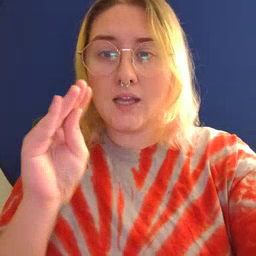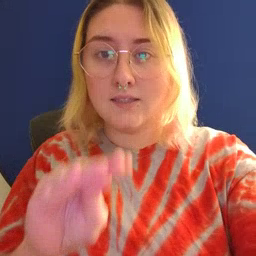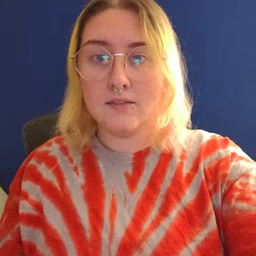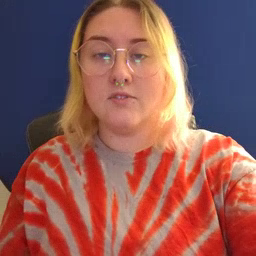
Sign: kiss